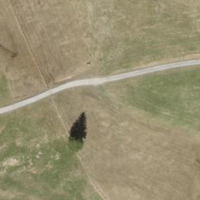
EUNIS habitat code: 24
Species observed at this site:
Dactylorhiza majalis